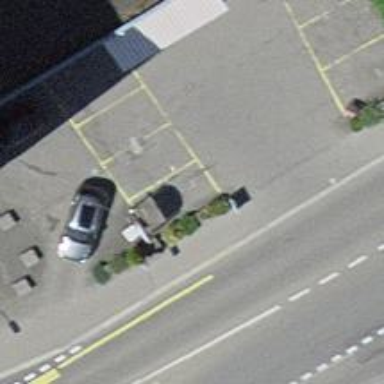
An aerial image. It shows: Planter used for decoration or gardening.